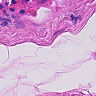
Metastatic tissue present: no